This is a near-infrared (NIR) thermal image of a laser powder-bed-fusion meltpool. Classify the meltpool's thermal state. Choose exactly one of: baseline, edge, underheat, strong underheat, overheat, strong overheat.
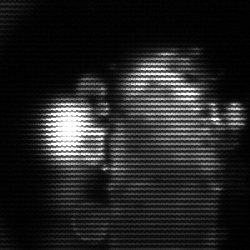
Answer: strong underheat